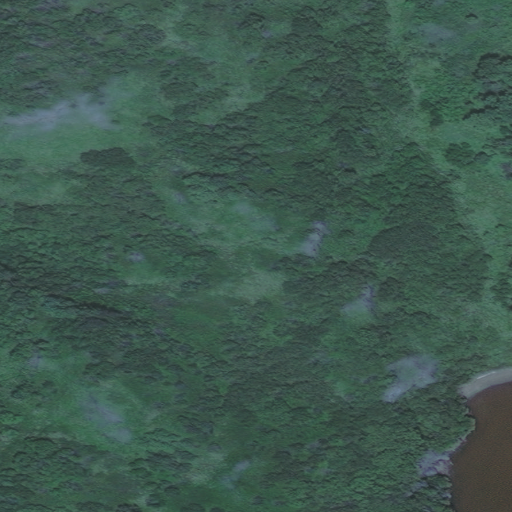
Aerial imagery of cape in Alaska named Stream Point containing only unknown